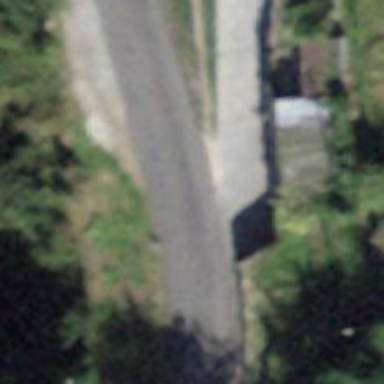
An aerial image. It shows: Concrete driveway serving as service road.